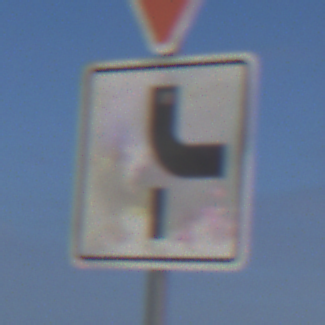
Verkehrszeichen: VerlaufVorfahrtsstrasse10
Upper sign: VorfahrtGewaehren
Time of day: Midday
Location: Outdoor (Nature)
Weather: PartlyCloudy
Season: NotSpecified
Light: Natural